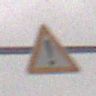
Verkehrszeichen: Gefahrenstelle
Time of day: Midday
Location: Outdoor (Nature)
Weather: Overcast
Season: Winter
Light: Natural